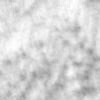
Label: no_change